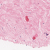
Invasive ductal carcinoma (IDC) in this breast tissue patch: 0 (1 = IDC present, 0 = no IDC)